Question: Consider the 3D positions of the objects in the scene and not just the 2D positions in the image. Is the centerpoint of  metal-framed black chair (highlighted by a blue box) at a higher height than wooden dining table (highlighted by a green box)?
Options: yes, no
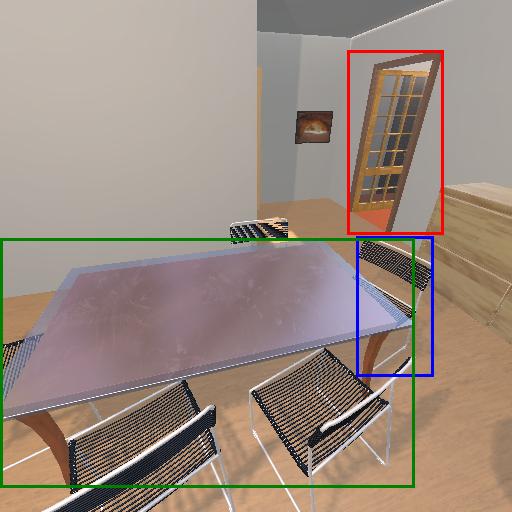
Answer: yes